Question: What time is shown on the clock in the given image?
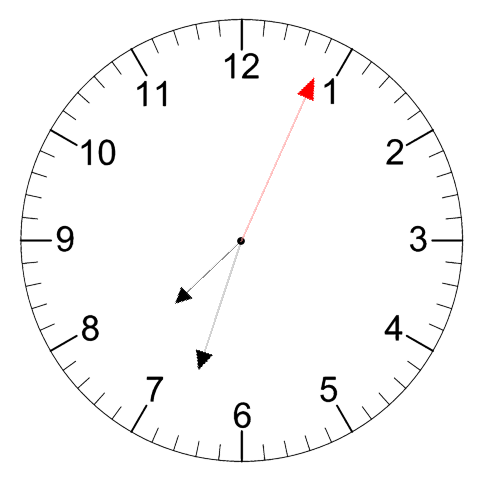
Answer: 07:33:04